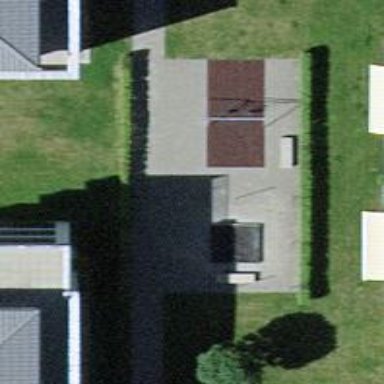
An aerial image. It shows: Concrete bench.